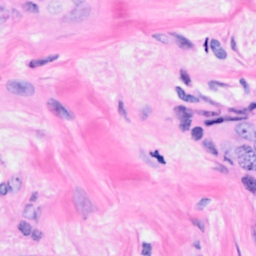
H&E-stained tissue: Breast